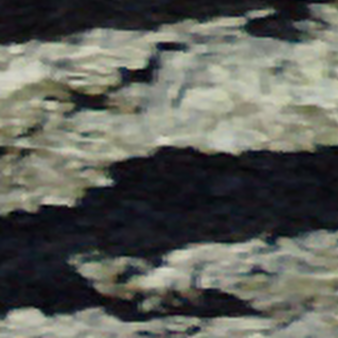
Label: other